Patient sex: M
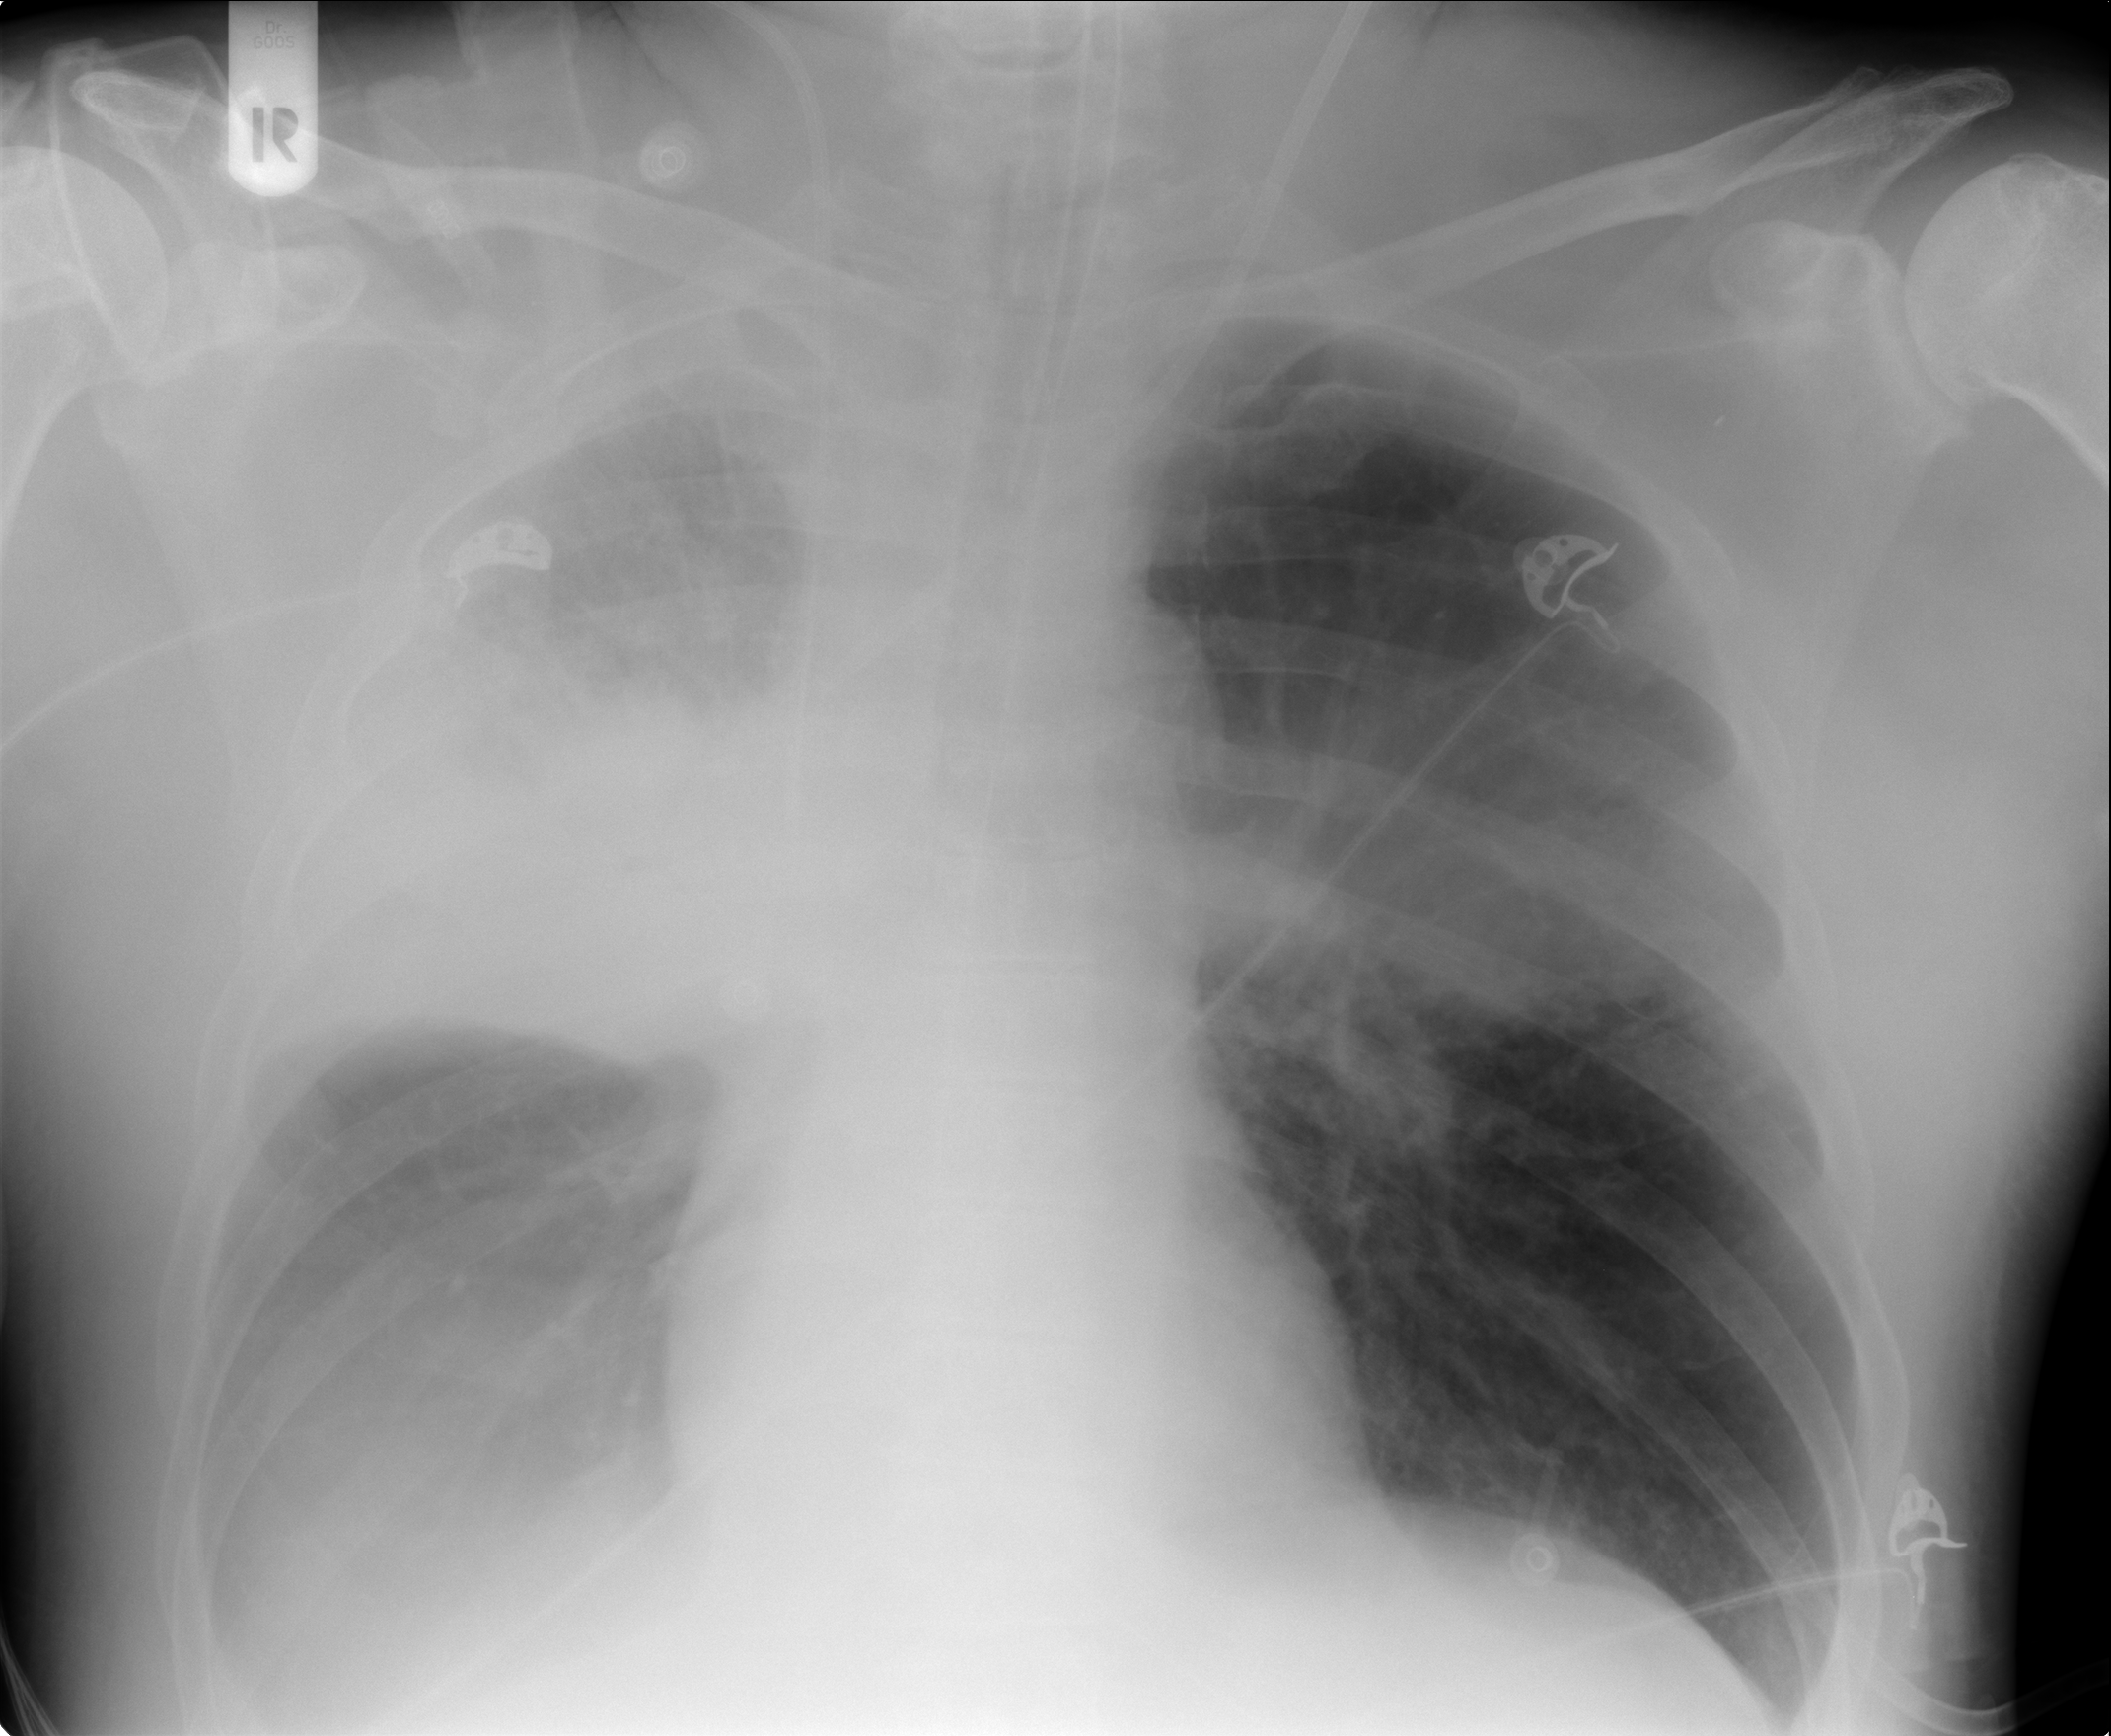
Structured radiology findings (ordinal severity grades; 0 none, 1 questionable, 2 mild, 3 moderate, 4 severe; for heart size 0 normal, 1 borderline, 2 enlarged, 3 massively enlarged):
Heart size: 0
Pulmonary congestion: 0
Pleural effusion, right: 3
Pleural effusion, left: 2
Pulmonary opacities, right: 0
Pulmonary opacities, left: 2
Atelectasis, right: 3
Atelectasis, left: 0